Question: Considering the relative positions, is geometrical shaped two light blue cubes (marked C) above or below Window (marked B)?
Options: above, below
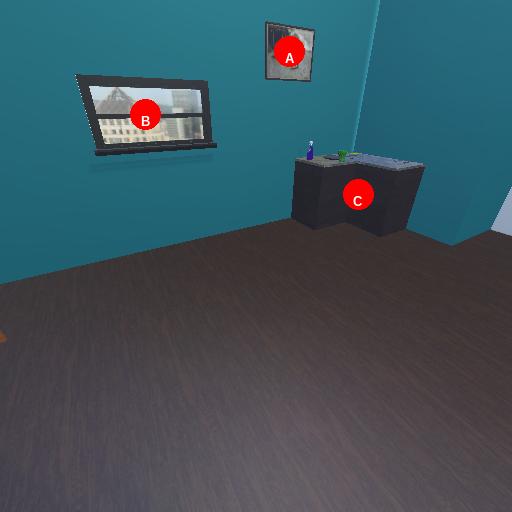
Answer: above